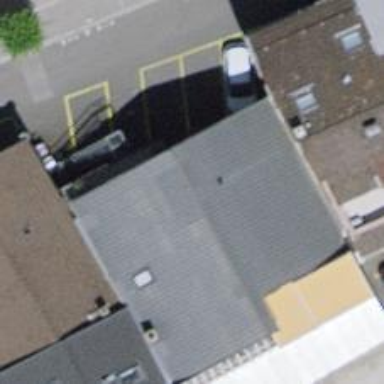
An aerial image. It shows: Convenience shop.